Question: I'm trying to achieve graph using 'matplotlib' with lines with whitespaces near points like in this one:
<URL>
<URL>
I know about 'set_dashes' function, but it sets periodic dashes from start-point without control over end-point dash.
I made a workaround, but the resulting plot is just a bunch of usual lines, it is not a single object. Also it uses another library 'pandas' and, strangely, works not exactly as I expected - I want equal offsets, but somehow they are clearly relative to the length.
'''
import numpy as np
import matplotlib
import matplotlib.pyplot as plt
import pandas as pd
def my_plot(X,Y):
df = pd.DataFrame({
'x': X,
'y': Y,
})
roffset = 0.1
df['x_diff'] = df['x'].diff()
df['y_diff'] = df['y'].diff()
df['length'] = np.sqrt(df['x_diff']**2 + df['y_diff']**2)
aoffset = df['length'].mean()*roffset
# this is to drop values with negative magnitude
df['length_'] = df['length'][df['length']>2*aoffset]-2*aoffset
df['x_start'] = df['x'] -aoffset*(df['x_diff']/df['length'])
df['x_end'] = df['x']-df['x_diff']+aoffset*(df['x_diff']/df['length'])
df['y_start'] = df['y'] -aoffset*(df['y_diff']/df['length'])
df['y_end'] = df['y']-df['y_diff']+aoffset*(df['y_diff']/df['length'])
ax = plt.gca()
d = {}
idf = df.dropna().index
for i in idf:
line, = ax.plot(
[df['x_start'][i], df['x_end'][i]],
[df['y_start'][i], df['y_end'][i]],
linestyle='-', **d)
d['color'] = line.get_color()
ax.plot(df['x'], df['y'], marker='o', linestyle='', **d)
fig = plt.figure(figsize=(8,6))
axes = plt.subplot(111)
X = np.linspace(0,2*np.pi, 8)
Y = np.sin(X)
my_plot(X,Y)
plt.show()
'''

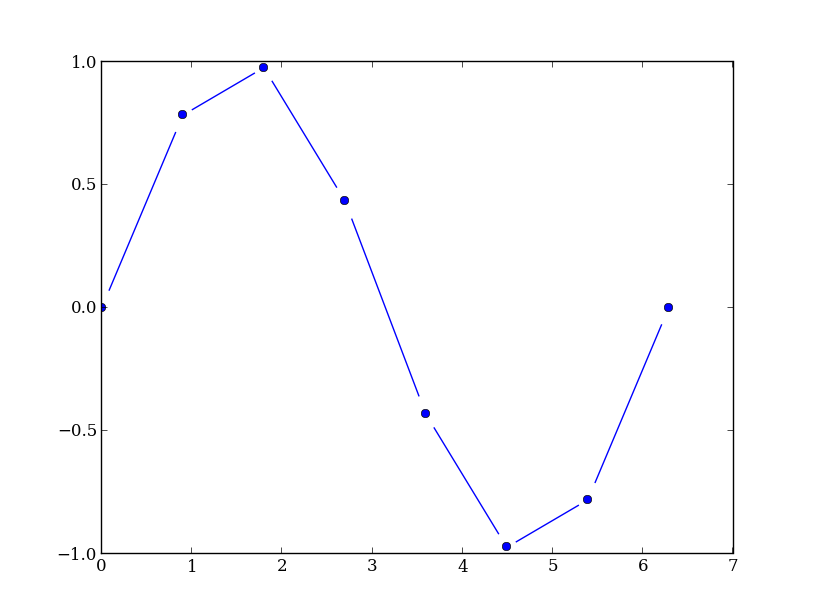
Answer: Ok, I've made a somewhat satisfactory solution. It is wordy and still a bit hackish, but it works! It provides a around each point, it stands against interactive stuff - zooming, panning etc - and maintains the same display offset whatever you do.
It works by creating a custom 'matplotlib.transforms.Transform' object for each line patch in a plot. It is certainly a slow solution, but plots of this kind are not intended to be used with hundreds or thousands of points, so I guess performance is not such a big deal.
Ideally, all those patches are needed to be combined into one single "plot-line", but it suits me as it is.
'''
import numpy as np
import matplotlib as mpl
import matplotlib.pyplot as plt
class MyTransform(mpl.transforms.Transform):
input_dims = 2
output_dims = 2
def __init__(self, base_point, base_transform, offset, *kargs, **kwargs):
self.base_point = base_point
self.base_transform = base_transform
self.offset = offset
super(mpl.transforms.Transform, self).__init__(*kargs, **kwargs)
def transform_non_affine(self, values):
new_base_point = self.base_transform.transform(self.base_point)
t = mpl.transforms.Affine2D().translate(-new_base_point[0], -new_base_point[1])
values = t.transform(values)
x = values[:, 0:1]
y = values[:, 1:2]
r = np.sqrt(x**2+y**2)
new_r = r-self.offset
new_r[new_r<0] = 0.0
new_x = new_r/r*x
new_y = new_r/r*y
return t.inverted().transform(np.concatenate((new_x, new_y), axis=1))
def my_plot(X,Y):
ax = plt.gca()
line, = ax.plot(X, Y, marker='o', linestyle='')
color = line.get_color()
size = X.size
for i in range(1,size):
mid_x = (X[i]+X[i-1])/2
mid_y = (Y[i]+Y[i-1])/2
# this transform takes data coords and returns display coords
t = ax.transData
# this transform takes display coords and
# returns them shifted by 'offset' towards 'base_point'
my_t = MyTransform(base_point=(mid_x, mid_y), base_transform=t, offset=10)
# resulting combination of transforms
t_end = t + my_t
line, = ax.plot(
[X[i-1], X[i]],
[Y[i-1], Y[i]],
linestyle='-', color=color)
line.set_transform(t_end)
fig = plt.figure(figsize=(8,6))
axes = plt.subplot(111)
X = np.linspace(0,2*np.pi, 8)
Y = np.sin(X)
my_plot(X,Y)
plt.show()
'''